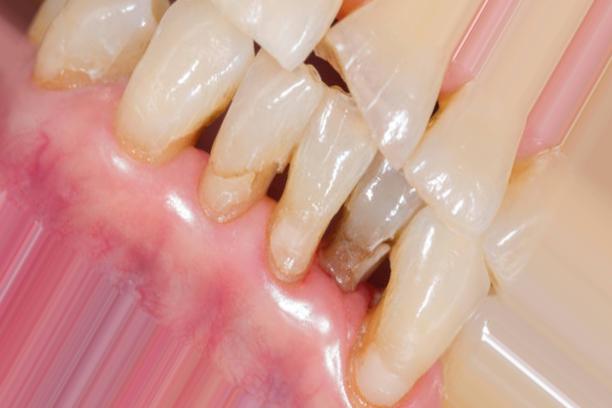
Condition: Caries